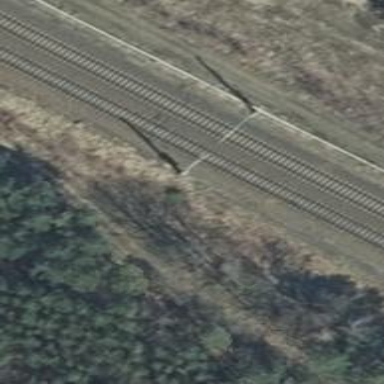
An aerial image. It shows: Railway milestone with catenary mast.